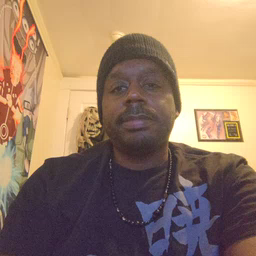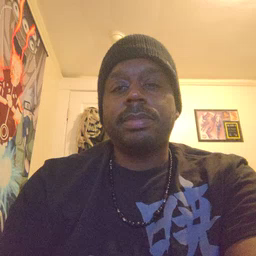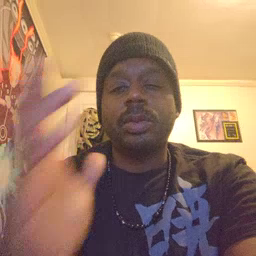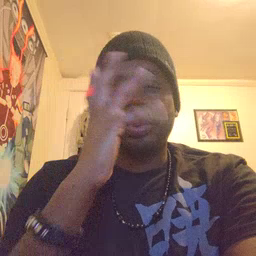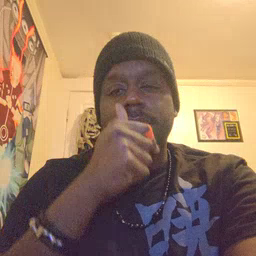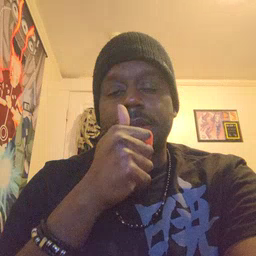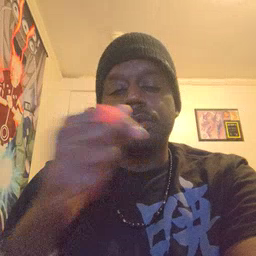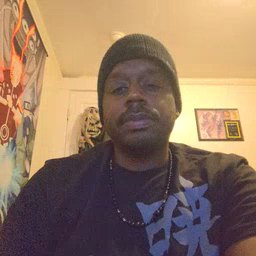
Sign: pretty